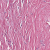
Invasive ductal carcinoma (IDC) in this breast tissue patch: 1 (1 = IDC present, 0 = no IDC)